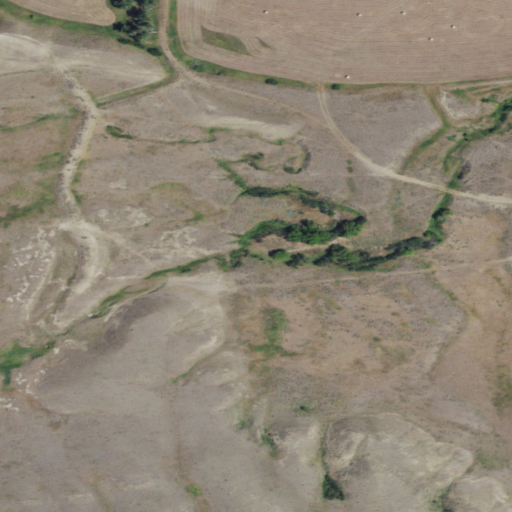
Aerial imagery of valley in Montana named Thibadeau Coulee containing shrub, grassland, pasture, woody wetlands, and herbaceous wetlands